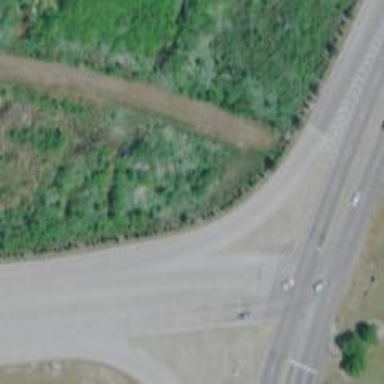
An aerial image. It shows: Primary link highway.